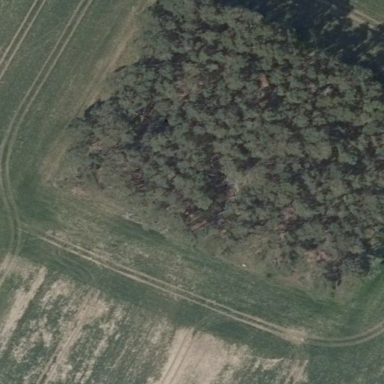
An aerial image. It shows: Forest area.